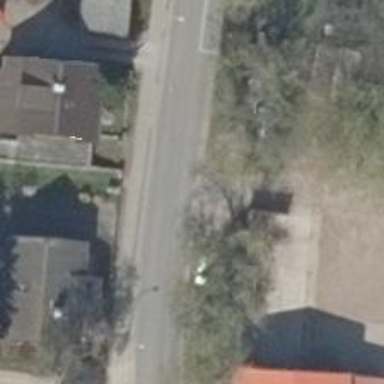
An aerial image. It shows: Residential road with asphalt surface. Sidewalk is present on the left side.